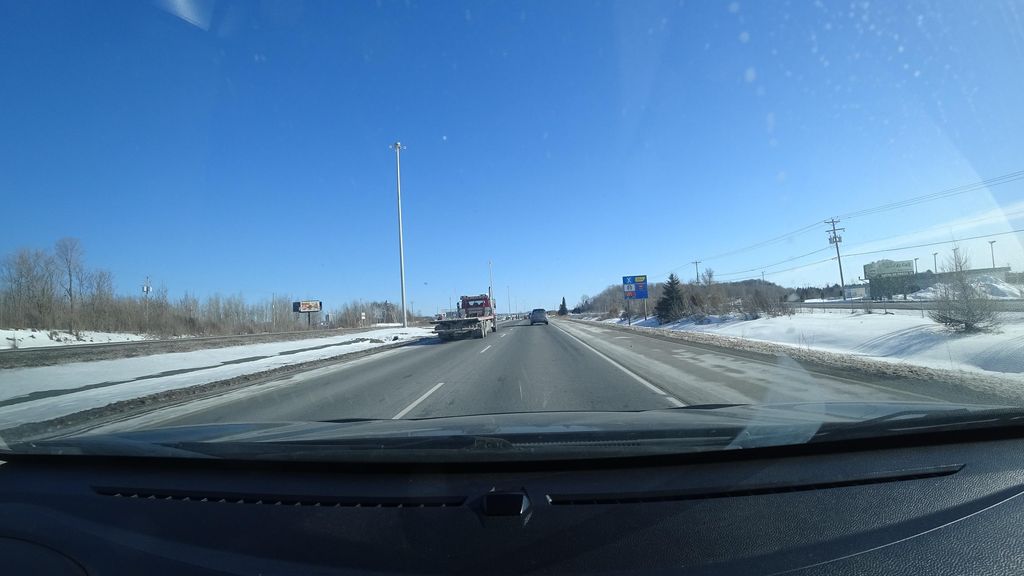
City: quebec_city